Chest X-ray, PA view. Patient: 59 years old, sex M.
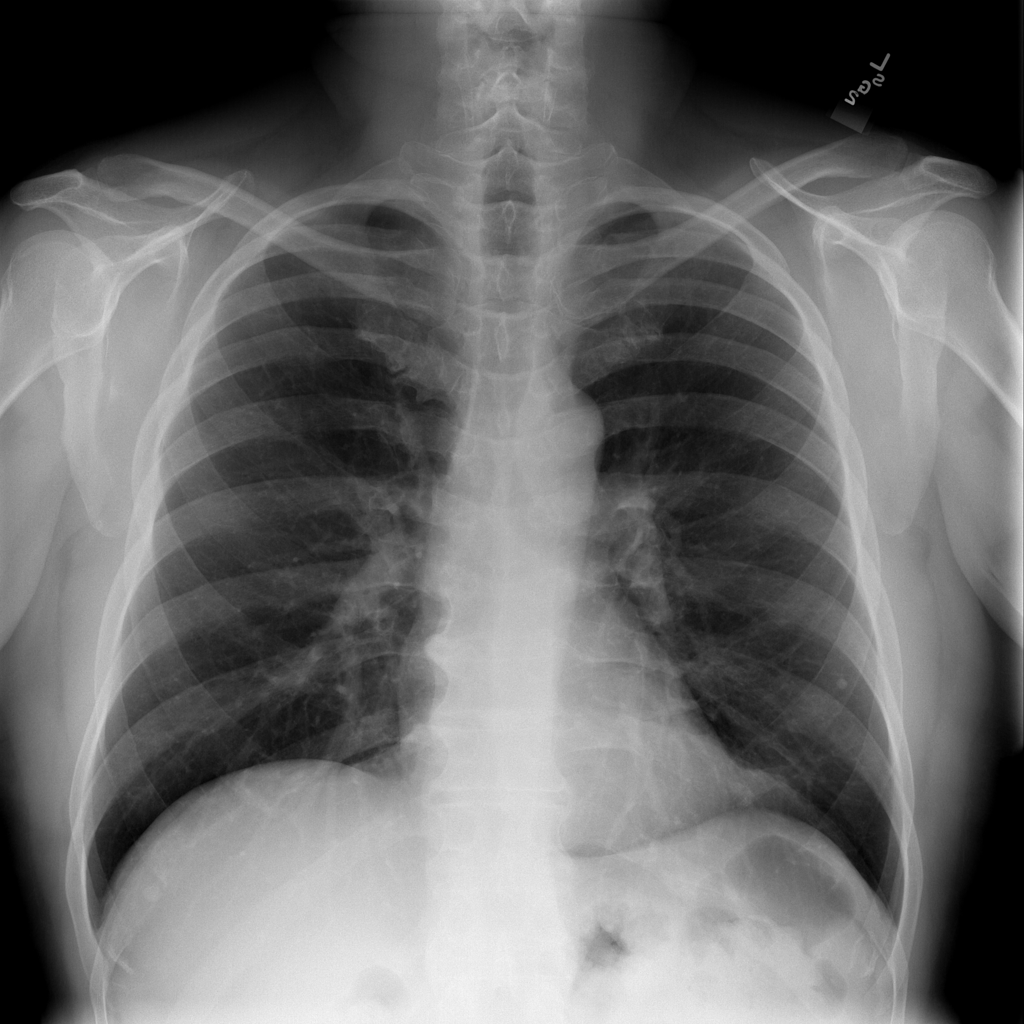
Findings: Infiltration